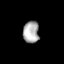
Tissue: lung
Cell type: Epithelial cells
Senescence score: 0.2295
Nuclear area (px): 343
Mean DAPI intensity: 171.802